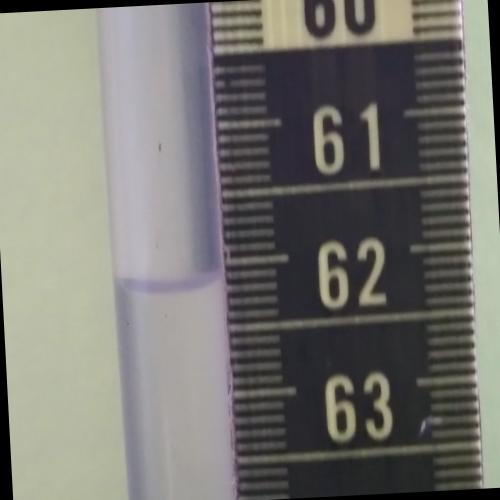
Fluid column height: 62.2 cm